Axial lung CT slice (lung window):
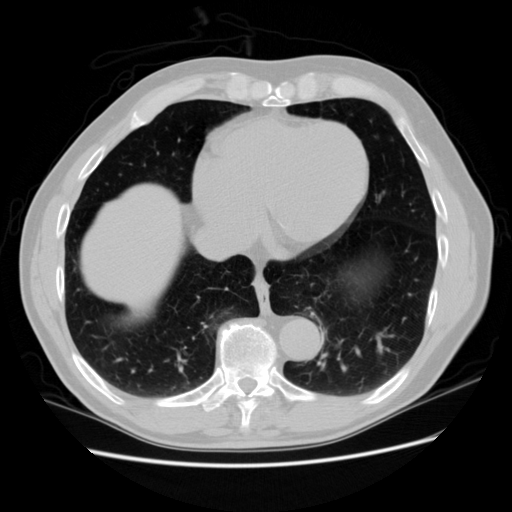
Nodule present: no